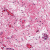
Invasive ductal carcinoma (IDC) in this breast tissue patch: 0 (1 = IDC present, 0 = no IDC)